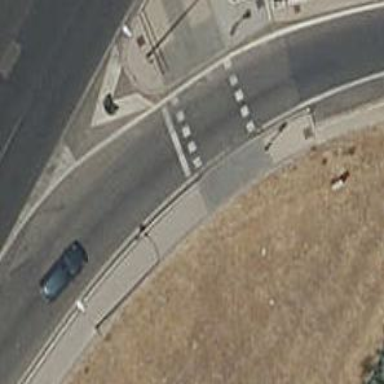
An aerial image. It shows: Road with traffic signals.